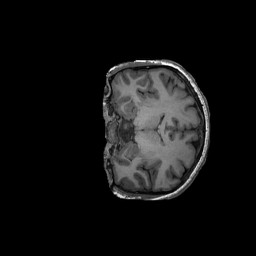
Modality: T1w
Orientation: coronal
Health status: ill
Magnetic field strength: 3 T